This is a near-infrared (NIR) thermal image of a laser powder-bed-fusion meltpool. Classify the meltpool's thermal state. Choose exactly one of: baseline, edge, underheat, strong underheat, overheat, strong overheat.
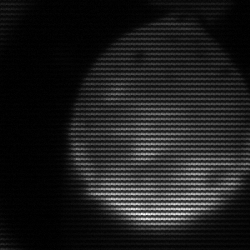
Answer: edge